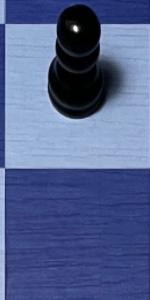
Label: Empty